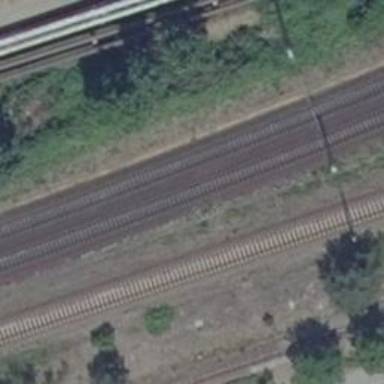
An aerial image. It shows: Railway track with contact line for electrification.